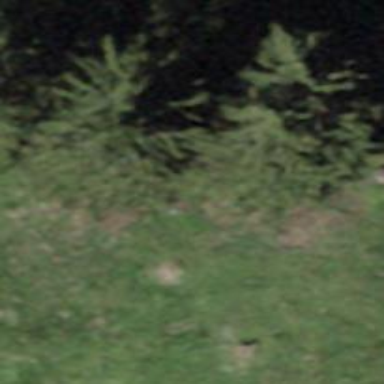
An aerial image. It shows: Evergreen tree with needle-leaved leaves.